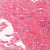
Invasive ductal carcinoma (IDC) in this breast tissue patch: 0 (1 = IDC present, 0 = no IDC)